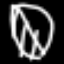
Label: leaf